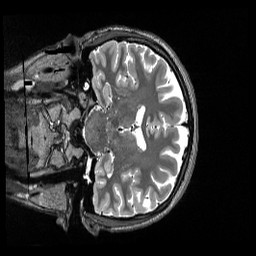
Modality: T2w
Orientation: coronal
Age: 22
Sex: female
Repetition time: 3.2 s
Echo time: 0.563 s